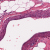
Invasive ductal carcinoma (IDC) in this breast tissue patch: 0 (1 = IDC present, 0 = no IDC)